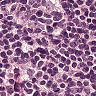
Metastatic tissue present: no